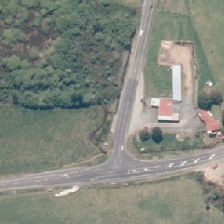
Land cover: deciduous_hardwood